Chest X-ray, PA view. Patient: 30 years old, sex M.
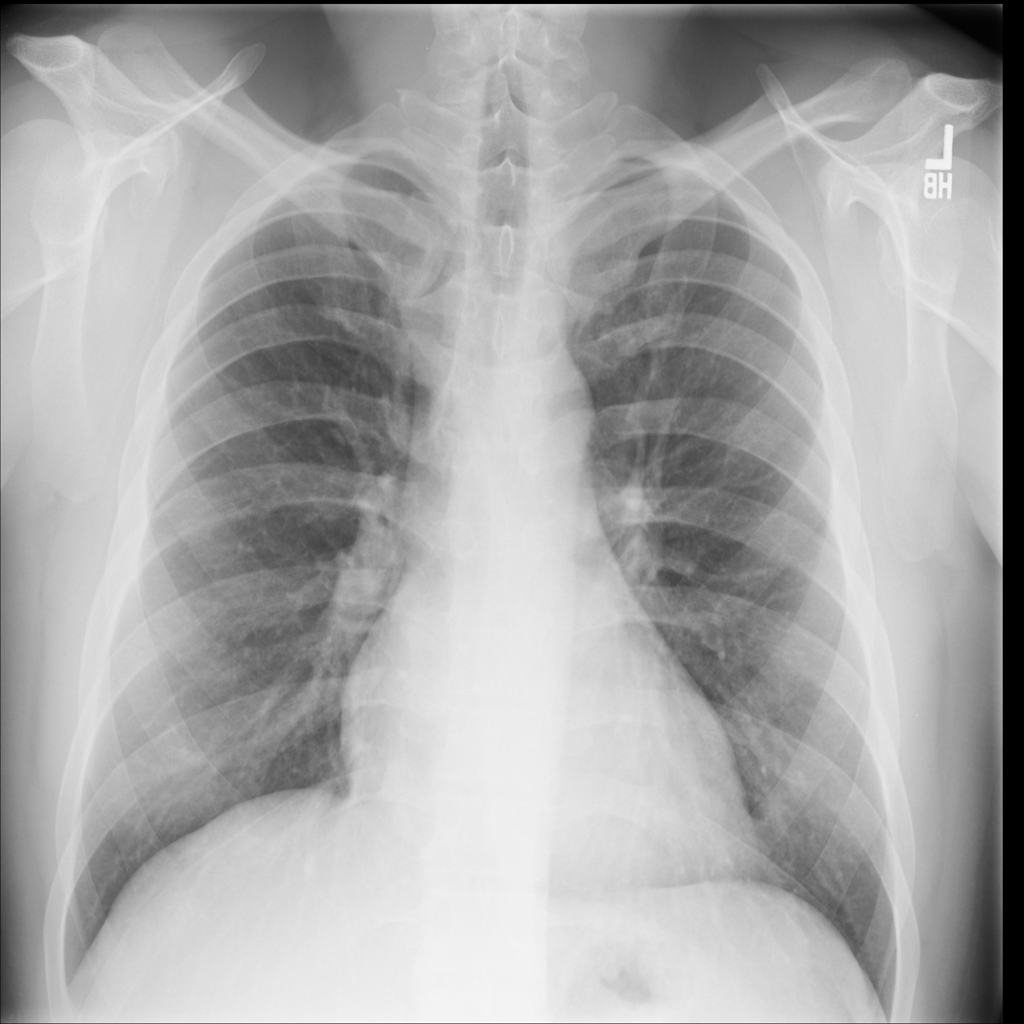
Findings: No Finding